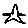
Label: star